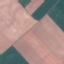
Land use / land cover class: AnnualCrop